Interaction volume radius: 5 \u00c5
Interaction volume height: 10 \u00c5
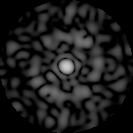
Disorder parameter: 0.8777